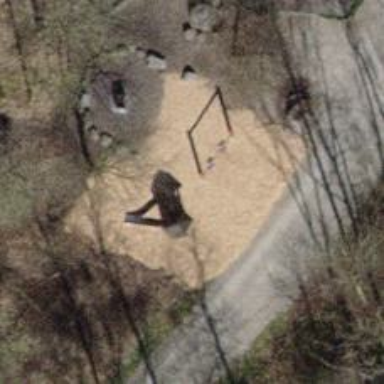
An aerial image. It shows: Playground area for leisure activities on the land.